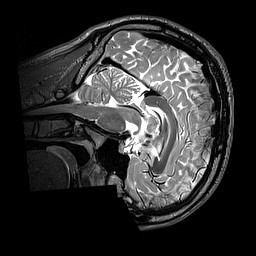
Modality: T2w
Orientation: sagittal
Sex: male
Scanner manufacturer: siemens
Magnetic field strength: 3 T
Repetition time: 3.2 s
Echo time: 0.409 s